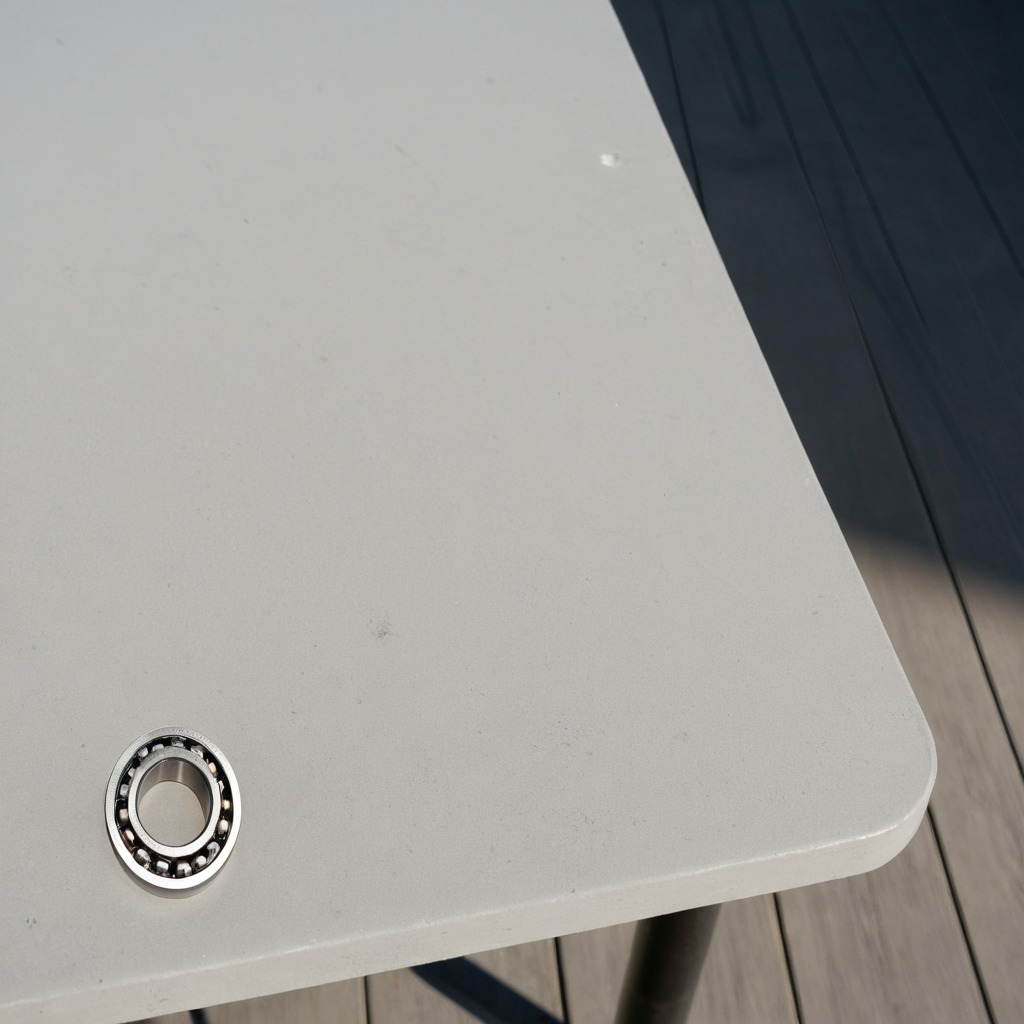
A metal ball bearing is lying on the table.